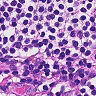
Metastatic tissue present: no